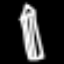
Label: pencil